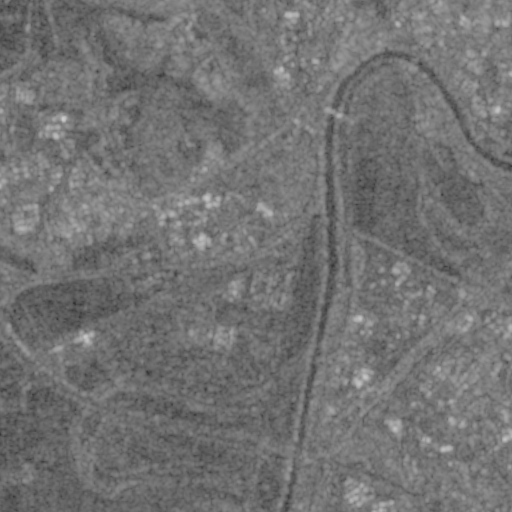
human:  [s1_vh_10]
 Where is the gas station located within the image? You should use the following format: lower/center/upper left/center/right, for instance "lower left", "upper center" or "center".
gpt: The gas station is located in the center left of the image.
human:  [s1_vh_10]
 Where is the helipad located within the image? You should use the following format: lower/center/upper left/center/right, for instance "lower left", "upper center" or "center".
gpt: The helipad is located in the center left of the image.
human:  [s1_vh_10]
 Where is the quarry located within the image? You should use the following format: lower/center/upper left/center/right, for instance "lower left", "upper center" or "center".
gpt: The quarry is located in the upper left of the image.
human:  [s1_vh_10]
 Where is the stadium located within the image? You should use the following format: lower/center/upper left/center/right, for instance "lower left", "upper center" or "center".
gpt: The stadium is located in the center right of the image.
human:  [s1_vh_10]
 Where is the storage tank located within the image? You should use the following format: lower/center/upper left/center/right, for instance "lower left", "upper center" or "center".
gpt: The storage tank is located in the center right of the image.
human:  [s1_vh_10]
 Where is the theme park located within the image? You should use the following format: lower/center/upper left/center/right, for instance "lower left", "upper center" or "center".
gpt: The theme park is located in the lower center of the image.
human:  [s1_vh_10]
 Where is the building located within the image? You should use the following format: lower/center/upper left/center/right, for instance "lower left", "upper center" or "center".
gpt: There is no building in the image.

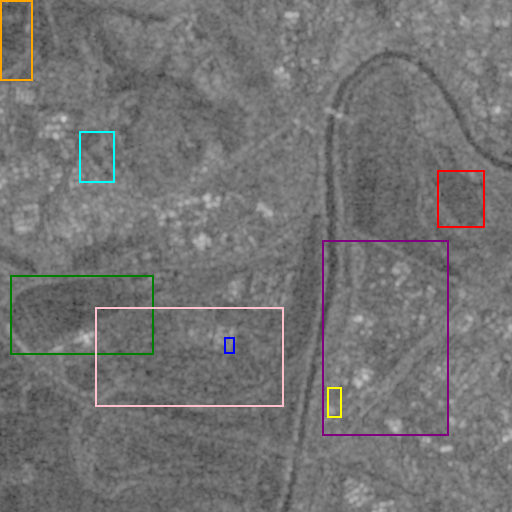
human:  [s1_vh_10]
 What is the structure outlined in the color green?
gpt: The structure outlined in green is a crop field.
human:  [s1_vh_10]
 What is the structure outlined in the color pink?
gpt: The structure outlined in pink is a park.
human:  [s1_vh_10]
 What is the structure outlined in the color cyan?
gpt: The structure outlined in cyan is a parking lot.
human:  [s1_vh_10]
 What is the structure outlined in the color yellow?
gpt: The structure outlined in yellow is a power substation.
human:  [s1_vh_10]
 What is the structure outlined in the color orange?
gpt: The structure outlined in orange is a quarry.
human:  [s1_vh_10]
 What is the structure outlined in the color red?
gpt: The structure outlined in red is a stadium.
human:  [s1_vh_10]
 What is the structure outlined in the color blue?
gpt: The structure outlined in blue is a theme park.
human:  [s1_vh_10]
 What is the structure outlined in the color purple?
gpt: The structure outlined in purple is a wastewater plant.
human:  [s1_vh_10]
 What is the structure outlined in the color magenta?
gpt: There is no magenta outline.